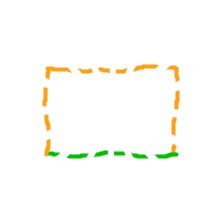
Shape: rectangle